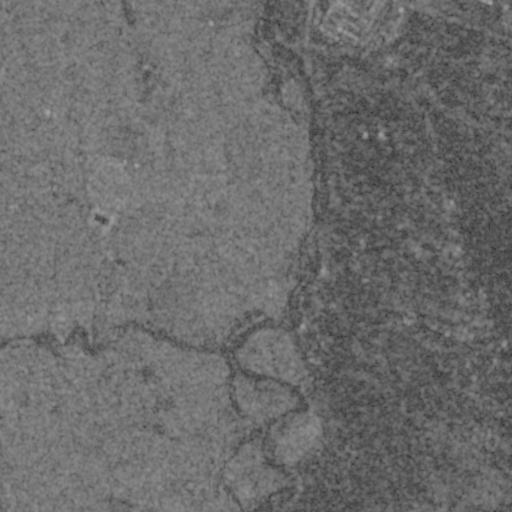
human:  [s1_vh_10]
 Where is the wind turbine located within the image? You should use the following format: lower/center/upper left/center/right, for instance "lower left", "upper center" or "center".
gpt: The wind turbine is located in the lower right of the image.
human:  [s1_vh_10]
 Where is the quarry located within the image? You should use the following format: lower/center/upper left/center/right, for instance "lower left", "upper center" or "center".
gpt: There is no quarry in the image.

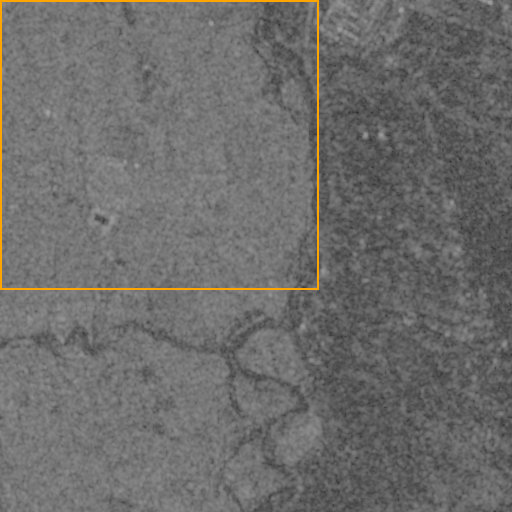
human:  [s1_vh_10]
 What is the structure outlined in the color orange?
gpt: The structure outlined in orange is a crop field.
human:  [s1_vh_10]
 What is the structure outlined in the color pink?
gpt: There is no pink outline.